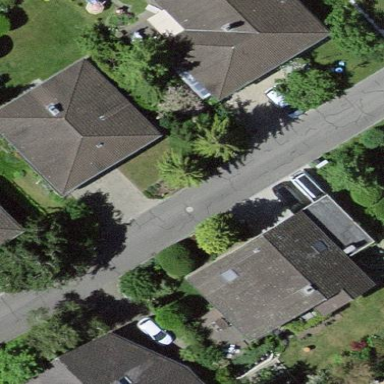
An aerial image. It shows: Residential building.